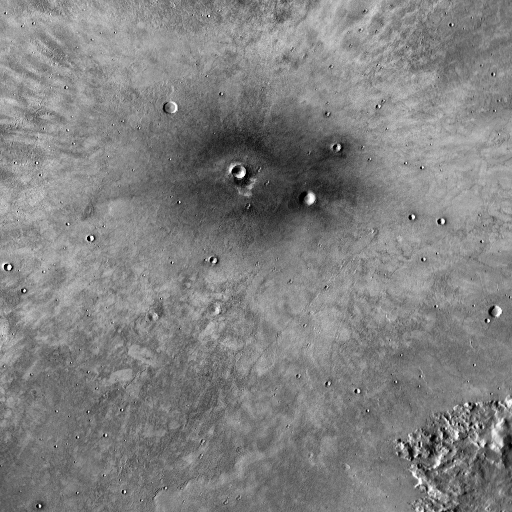
Crater classes present: Background, Other, Layered, Buried, Secondary